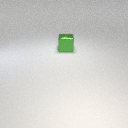
large green metal cube